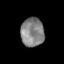
Tissue: prostate
Cell type: Myeloid cells
Senescence score: 0.3404
Nuclear area (px): 662
Mean DAPI intensity: 130.796